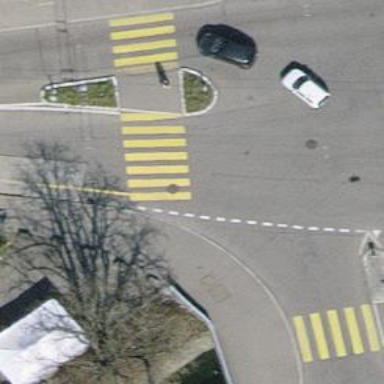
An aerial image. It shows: Asphalt path that serves as sidewalk.